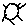
Label: sun